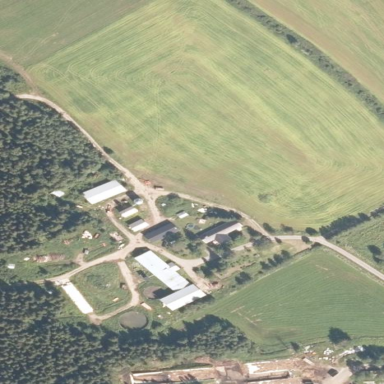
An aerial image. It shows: Farmyard area.